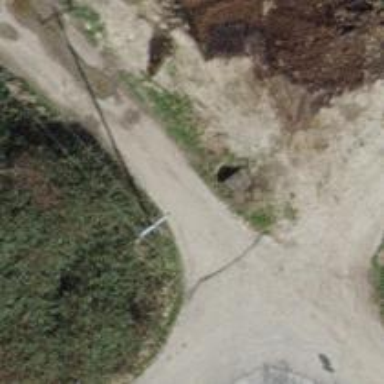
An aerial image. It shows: Power pole.